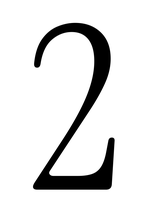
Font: InstrumentSerif-Regular